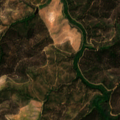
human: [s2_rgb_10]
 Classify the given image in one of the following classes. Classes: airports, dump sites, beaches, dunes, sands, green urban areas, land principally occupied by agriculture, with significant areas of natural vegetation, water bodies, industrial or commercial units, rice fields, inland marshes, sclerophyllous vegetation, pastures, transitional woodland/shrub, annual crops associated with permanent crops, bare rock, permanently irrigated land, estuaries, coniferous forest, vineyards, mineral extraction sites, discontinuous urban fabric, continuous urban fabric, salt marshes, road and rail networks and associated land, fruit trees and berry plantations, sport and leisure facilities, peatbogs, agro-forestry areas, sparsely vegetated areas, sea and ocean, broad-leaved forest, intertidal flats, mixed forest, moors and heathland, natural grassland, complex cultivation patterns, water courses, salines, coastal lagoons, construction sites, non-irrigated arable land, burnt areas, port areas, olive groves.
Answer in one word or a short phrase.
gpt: broad-leaved forest, mixed forest, transitional woodland/shrub